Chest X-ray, AP view. Patient: 33 years old, sex M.
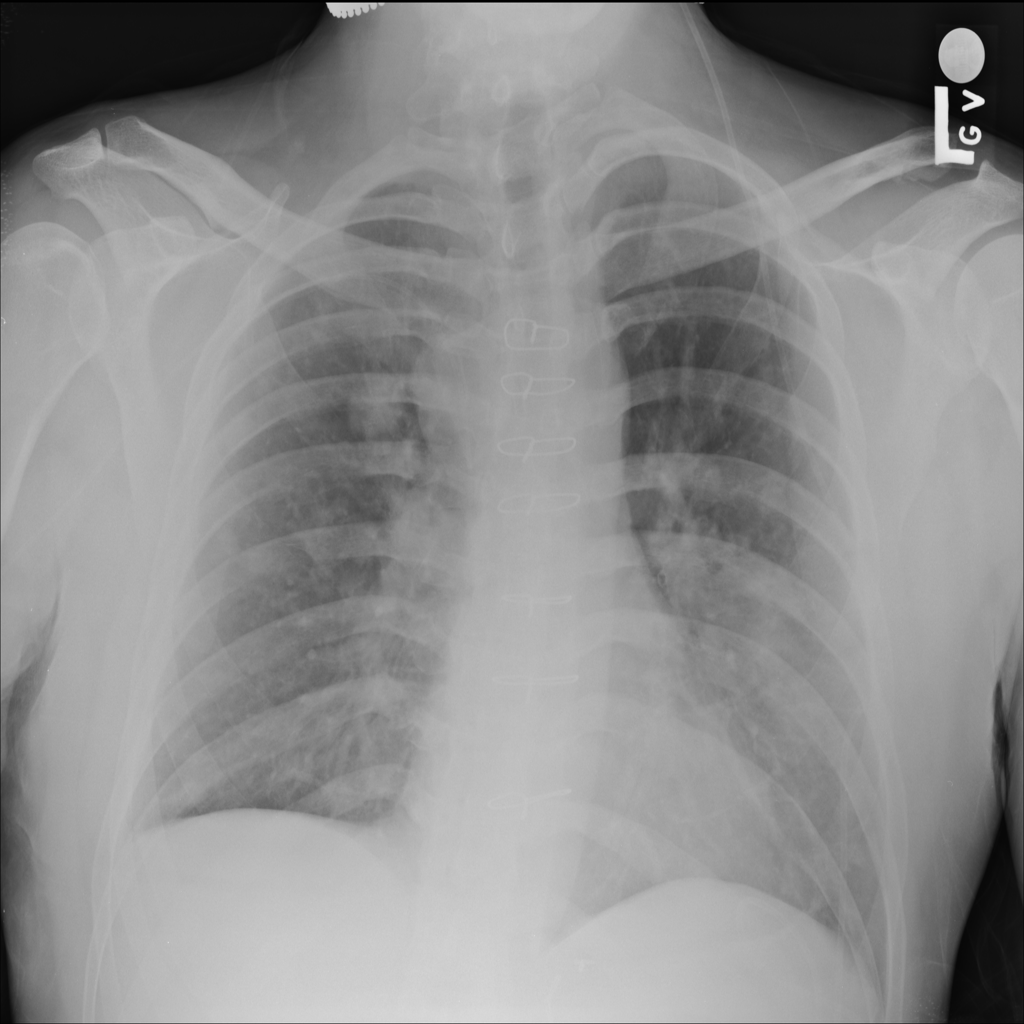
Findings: Mass